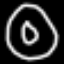
Label: donut